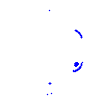
Particle: electron